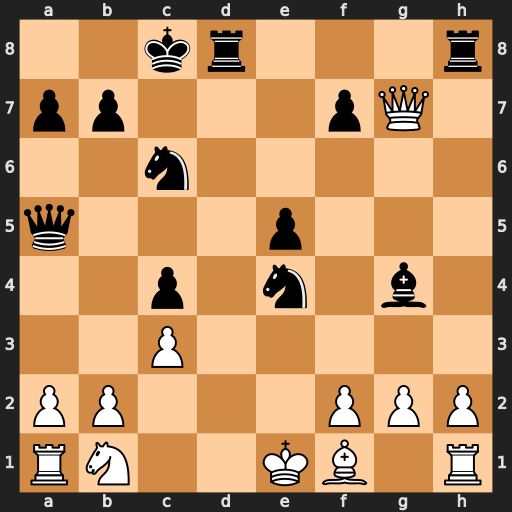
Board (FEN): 2kr3r/pp3pQ1/2n5/q3p3/2p1n1b1/2P5/PP3PPP/RN2KB1R
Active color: w
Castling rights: KQ
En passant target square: -
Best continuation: Qxg4+ Kb8 Qxe4